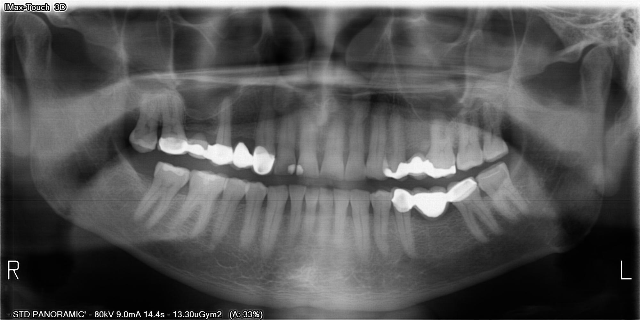
adult